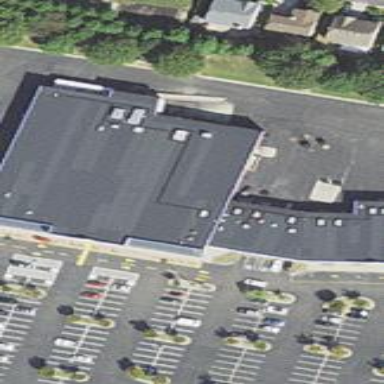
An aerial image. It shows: Commercial building.